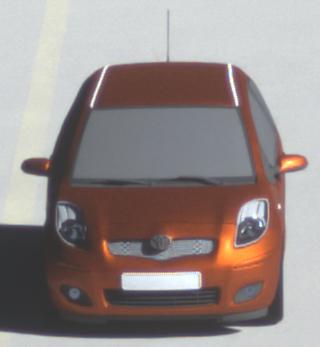
Make: Toyota
Model: Yaris 1.0
Detailed model: Yaris (XP13)
Model produced from: 2011/10
Model produced until: 2014/08
Doors: 3
Color: orange
Road condition: dry road
Daytime: morning or afternoon
Contrast: high contrast